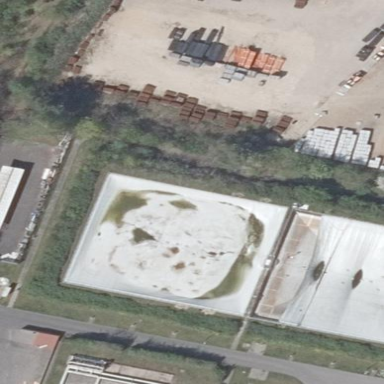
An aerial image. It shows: Body of wastewater.